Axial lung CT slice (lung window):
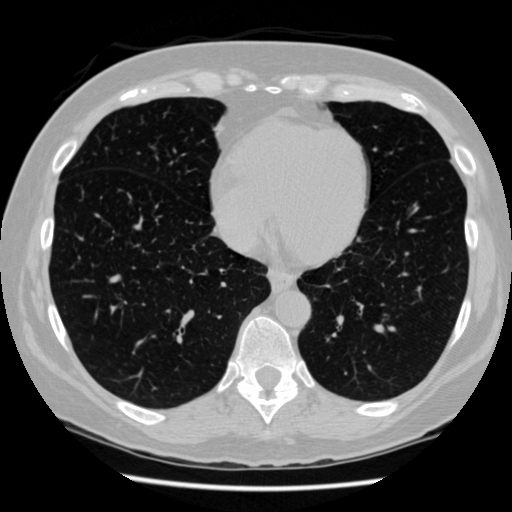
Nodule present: no